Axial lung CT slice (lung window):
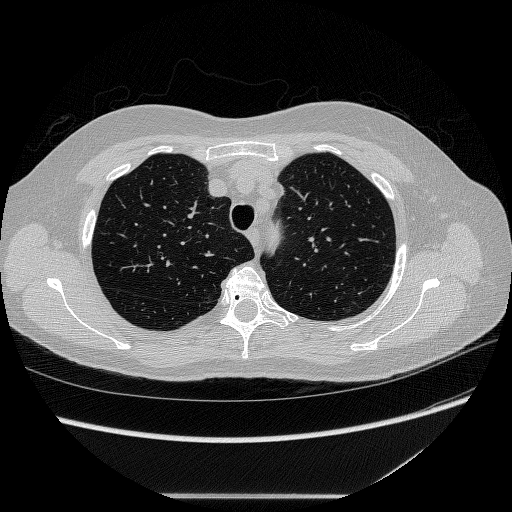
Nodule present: no